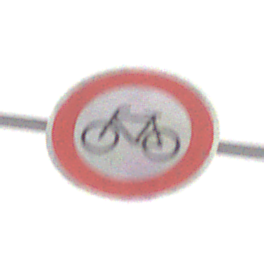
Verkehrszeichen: VerbotRadverkehr
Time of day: MorningAfternoon
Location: Outdoor (Nature)
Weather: Overcast
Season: Winter
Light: Natural